Question: See the image for better understanding.

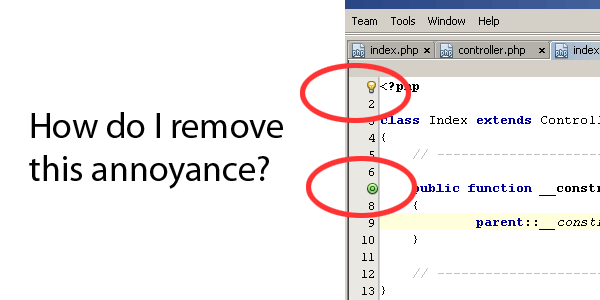
Answer: The light bulb icon is a hint , and the hints displayed/marked are controlled in . Select the appropriate language and uncheck those hints you don't want displayed.

The green icon is an override . it indicates that the function/method in the child class overrides one of the same name in the parent class. Annotations, in general, are formatted in .

(Note that the light bulb hint annotation is just another annotation.) I am not familiar with a way to turn off these annotations, or a way to turn off annotations in general.